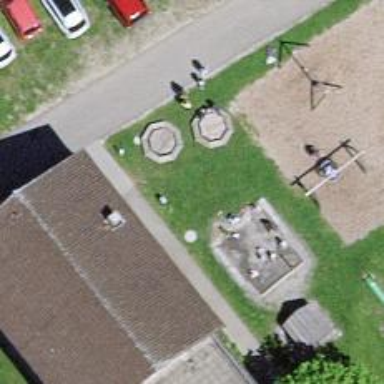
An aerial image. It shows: Picnic table located in leisure land area.